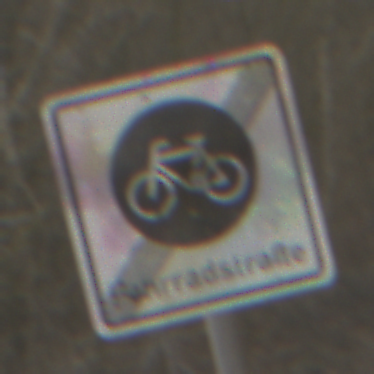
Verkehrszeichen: EndeFahrradstrasse
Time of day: MorningAfternoon
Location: Outdoor (Nature)
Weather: PartlyCloudy
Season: Winter
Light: Natural